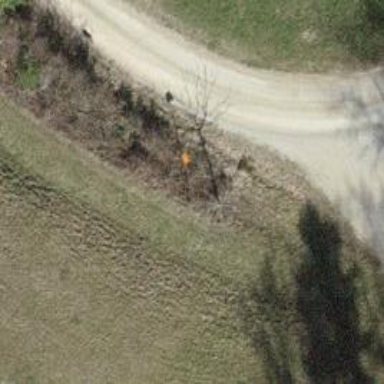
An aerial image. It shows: Aerial marker.